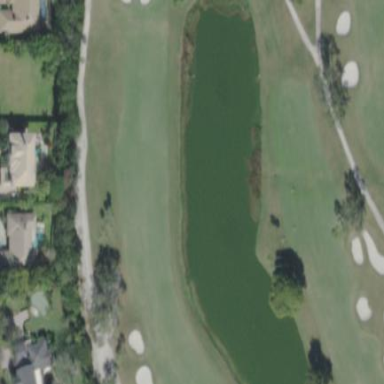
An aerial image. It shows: Grassy area designated as golf fairway.